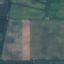
Land use / land cover class: AnnualCrop